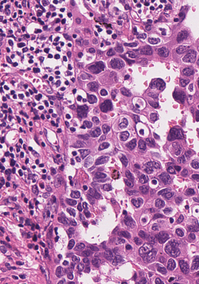
Tumor epithelial tissue: yes
Tumor-associated stroma tissue: yes
Normal tissue: no